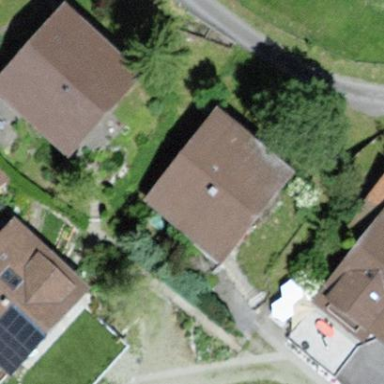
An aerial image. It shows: Residential building.